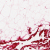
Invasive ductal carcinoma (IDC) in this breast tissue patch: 0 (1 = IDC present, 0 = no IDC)